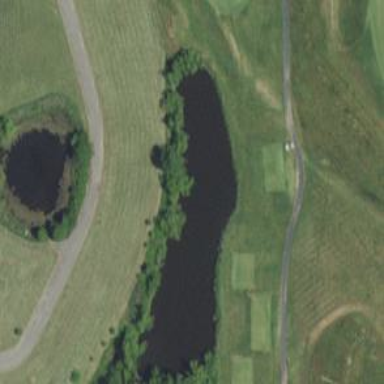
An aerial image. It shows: Water hazard on golf course.